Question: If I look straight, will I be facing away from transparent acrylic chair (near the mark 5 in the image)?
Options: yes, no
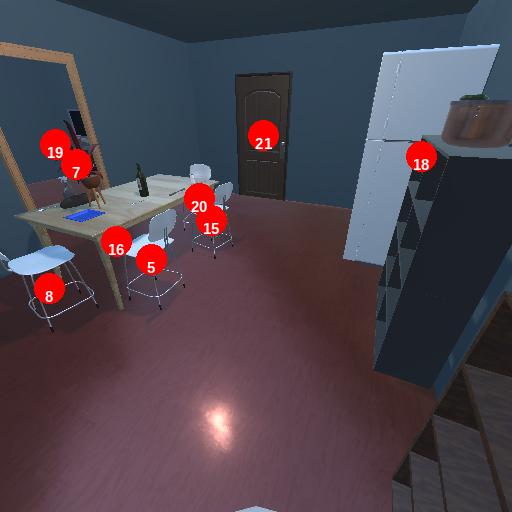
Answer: yes